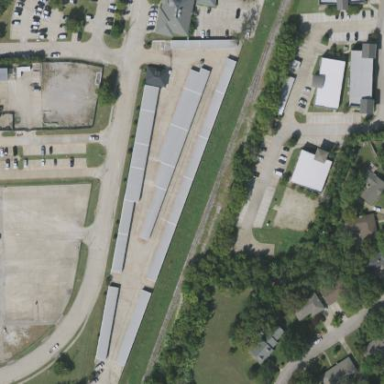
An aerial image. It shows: Warehouse with flat roof.